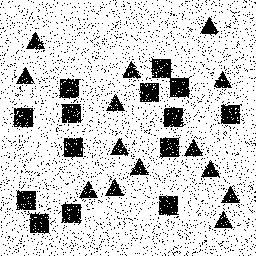
Squares: 14
Triangles: 14
Stars: 0
Total shapes: 28